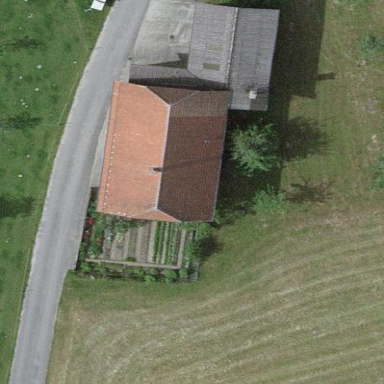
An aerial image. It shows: Residential building with half-hipped roof shape.